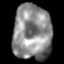
Tissue: skin
Cell type: Epithelial cells
Senescence score: 0.2292
Nuclear area (px): 2107
Mean DAPI intensity: 139.438